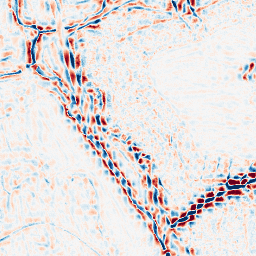
Category: wavelet
Decomposition family: wavelet_dwt
Decomposition parameters: wavelet: coif2
level: 3
Upsampling method: sinc_hamming
Upsampling parameters: scale: 2
kernel_size: 16
Upsampling scale: 2